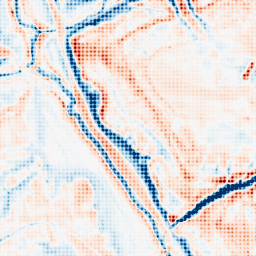
Category: trend_removal
Decomposition family: local_polynomial
Decomposition parameters: window_size: 21
degree: 1
Upsampling method: sinc_blackman
Upsampling parameters: scale: 8
kernel_size: 8
Upsampling scale: 8